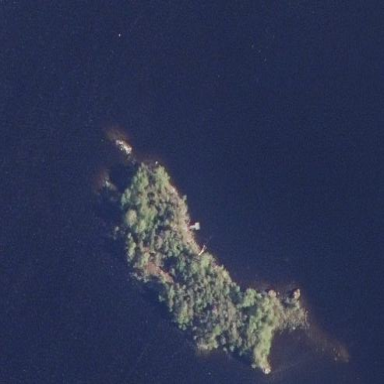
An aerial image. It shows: Islet.